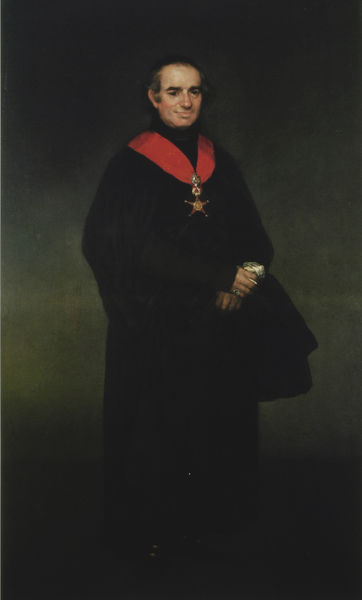
Titel: Juan Antonio Llorente
Künstler: Francisco José Goya Lucientes
Standort: Sao Paulo
Institution: Museu de Arte Moderna de Sao Paulo
Schlagwörter: dunkel, gemälde, hand, mann, schatten, umhang, weiß, gelb, grün, grau, haar, handschuh, hintergrund, licht, nase, profil, schmuck, schwarz, stirn, vordergrund, ölbild, blick, rot, tuch, hochformat, schleife, alt, kappe, mütze, richter, wand, augen, band, gesicht, lang, pelz, stehen, bildnis, hände, portrait, porträt, öl, kirche, geistlicher, gewand, haare, halbfigur, kostüm, kutte, mantel, stehend, ohren, kopfbedeckung, lächeln, kette, ölgemälde, bishop, blue, cardinal, hands, oil, pope, red, religious, robes, white, black, dark, face, formal, gefaltet, gold, green, hair, nose, old, painting, robe, yellow, finster, glatze, oil painting, pink, kreuz, stern, orden, scherpe, kardinal, tasche, portrai, grinsen, tracht, talar, anhänger, amulett, man, skin, mystisch, klerus, priester, background, ear, head, mönch, roter kragen, geistiger, eyes, male, ribbon, gelehrter, ganzkörperporträt, light, medaille, käppi, shadow, cap, chin, coat, mouth, silk, lichtführung, cross, smile, ordensband, cloak, religion, eye, finger, fingers, figure, lips, pale, shoulders, verschattung, würdenträger, black hair, eyebrows, medal, meditation, bronze, contrast, forehead, standing, portrati, star, ring, cuff, geehrt, medallion, catholic, süffisant, emblem, cuffs, order, dumichauchchen, geheimorden, händ', lang schwarz, mnch, k, mit sternanhänger, schwarzes langes gewand, grinsendes gesicht, arme an händen berührend, brows, mail, pop, highlight, hands crossed, sternanhänger, nause, süf­fi­sant